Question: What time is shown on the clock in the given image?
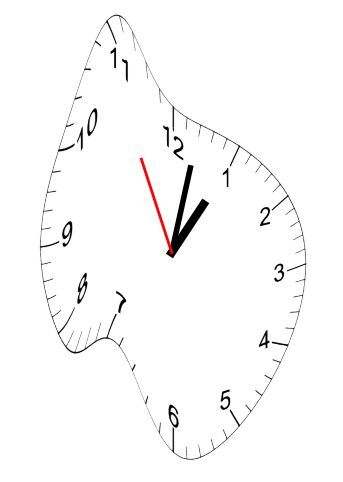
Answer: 01:01:55